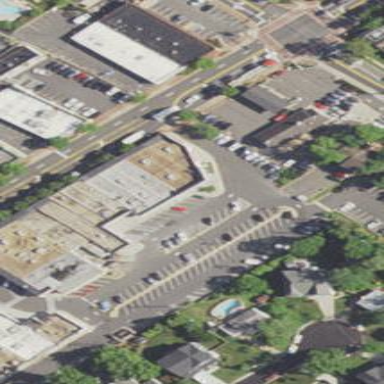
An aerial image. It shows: Retail building.